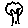
Label: tree